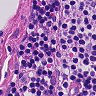
Metastatic tissue present: no